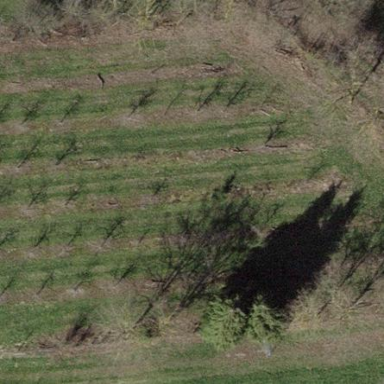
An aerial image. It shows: Orchard.